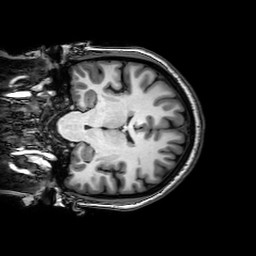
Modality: T1w
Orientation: coronal
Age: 23
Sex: female
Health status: healthy
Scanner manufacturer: philips
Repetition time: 0.00817 s
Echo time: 0.00374 s